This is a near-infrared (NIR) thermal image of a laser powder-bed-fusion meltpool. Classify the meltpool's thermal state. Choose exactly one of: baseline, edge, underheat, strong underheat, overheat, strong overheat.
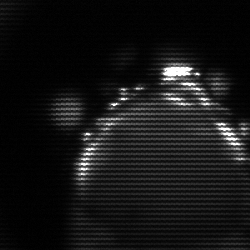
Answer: edge